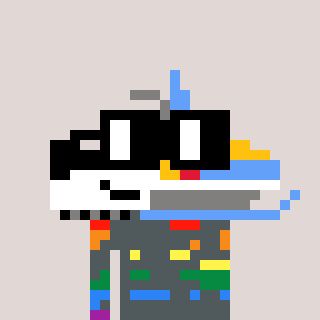
a pixel art character with square black glasses, a snowmobile-shaped head and a gold-colored body on a warm background